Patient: sex M, age 57
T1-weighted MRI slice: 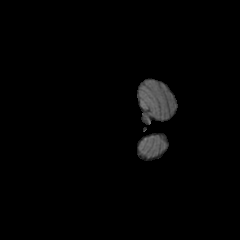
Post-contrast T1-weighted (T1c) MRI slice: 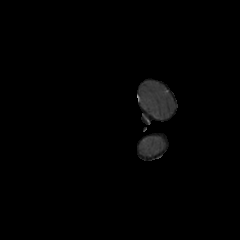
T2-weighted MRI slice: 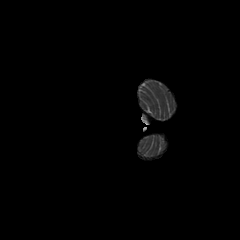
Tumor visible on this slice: no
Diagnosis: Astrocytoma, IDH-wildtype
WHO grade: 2